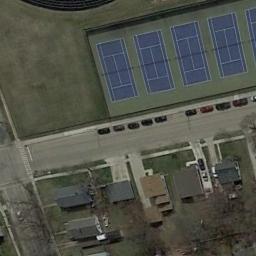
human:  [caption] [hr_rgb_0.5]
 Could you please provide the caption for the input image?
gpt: There is a road between the tennis court and the residential area on the bare lawn .

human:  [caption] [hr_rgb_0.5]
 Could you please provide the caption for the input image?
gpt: The tennis court is on the bare land next to some trees and buildings .

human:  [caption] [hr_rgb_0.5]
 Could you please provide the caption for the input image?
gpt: There are two tennis courts of the same size side by side in the upper right corner .

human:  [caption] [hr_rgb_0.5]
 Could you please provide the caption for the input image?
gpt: Many buildings of different shapes are beside the tennis courts .

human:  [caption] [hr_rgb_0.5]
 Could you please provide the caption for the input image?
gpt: The tennis courts are on a green meadow beside some buildings .